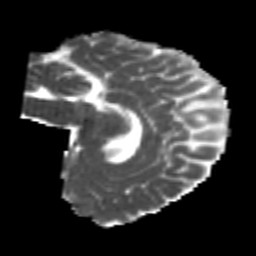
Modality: MD
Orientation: sagittal
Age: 26
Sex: female
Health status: healthy
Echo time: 0.074 s